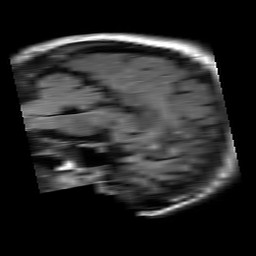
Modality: FLAIR
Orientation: sagittal
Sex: female
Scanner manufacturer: philips
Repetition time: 11 s
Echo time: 0.125 s